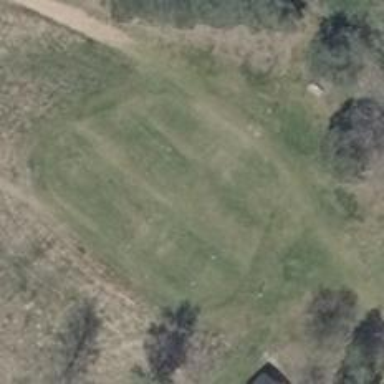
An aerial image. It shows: Golf tee.